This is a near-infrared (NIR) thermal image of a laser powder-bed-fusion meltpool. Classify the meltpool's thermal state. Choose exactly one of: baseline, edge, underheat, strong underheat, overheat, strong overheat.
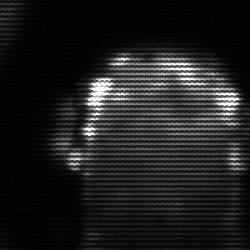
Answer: baseline